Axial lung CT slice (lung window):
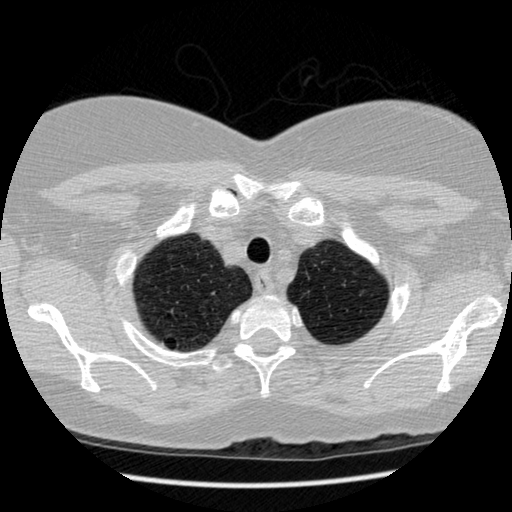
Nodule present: no